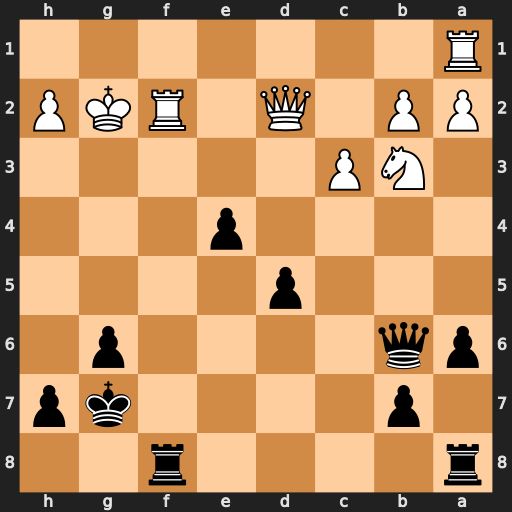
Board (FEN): r4r2/1p4kp/pq4p1/3p4/4p3/1NP5/PP1Q1RKP/R7
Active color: b
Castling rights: -
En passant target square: -
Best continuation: e3 Rxf8 exd2 Rxa8 Qe3